Question: I have an Excel spreadsheet like this:

Where the Student Name, Student ID and Classification are, I would like to fill that with the results from a SQL Server view. The columns to the right (Capstone, Milestone 2, Milestone 1, Benchmark, Semester Grade, Notes) will remain blank until the instructor fills them in later. These columns will not be written back to the database but will be saved, with the data that is loaded from the database, into the first three columns in it's Excel spreadsheet format.
Question 1: Is there a way to simply "embed" the data that is coming from the view?
Question 2: If not, can you provide a link to an example using a macro to read records and insert them (moving lower rows down with each new record)?
TIA
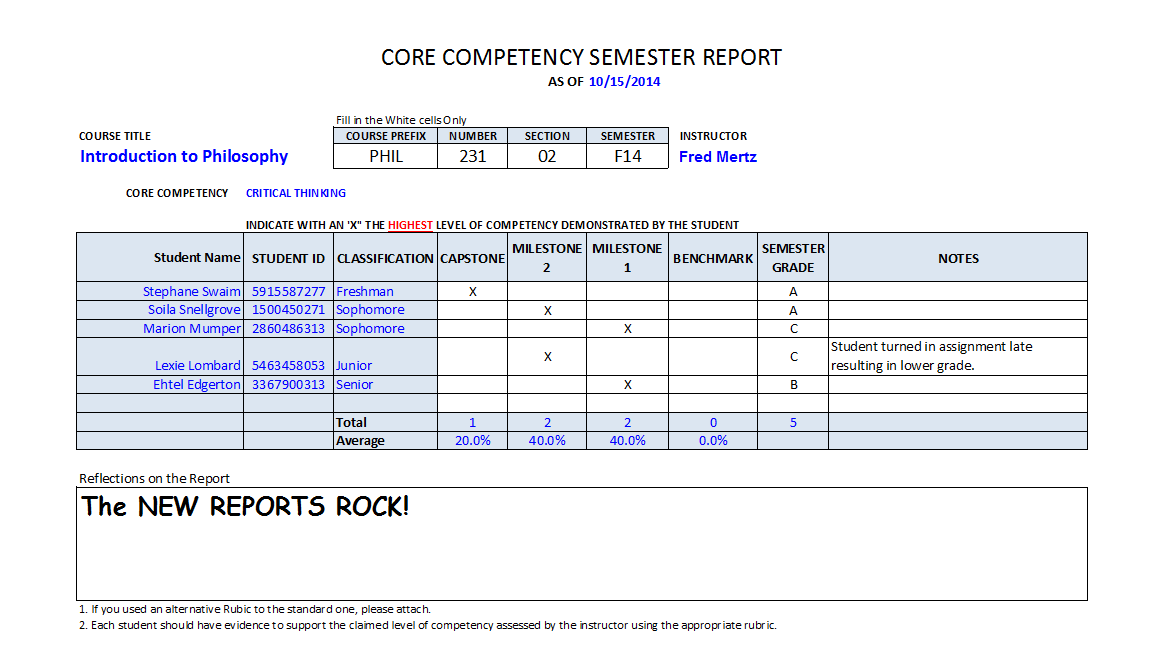
Answer: You will need to use VBA to create an ADO connection, recordset, command, and parameter.
'''
Dim adostudent as ADODB. (...) ^ use the above
'''
Then, assign a named range to the areas that you would like to drop the information
StudentRow
Then, use a Do Until and an iterator and do until.eof and .movenext to drop the values from the recordset into the range.
'''
irow = 10 'insert the header row # + 1here
Do Until adostudent.EOF = True
with adostudent
StudentRow(irow,1).value =.Fields("Student Name").value
...
...
.movenext
irow = irow + 1
loop
'''